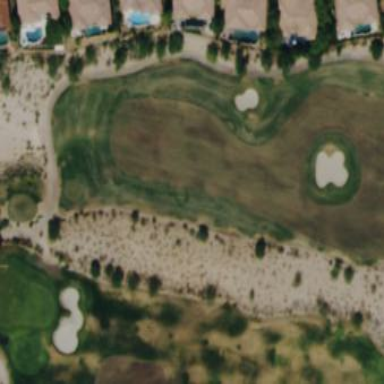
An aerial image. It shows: Area of rough grass used for golf.